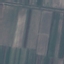
Label: AnnualCrop